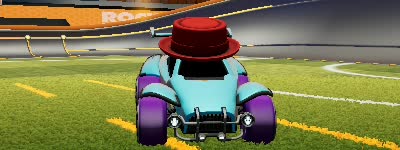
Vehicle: octane